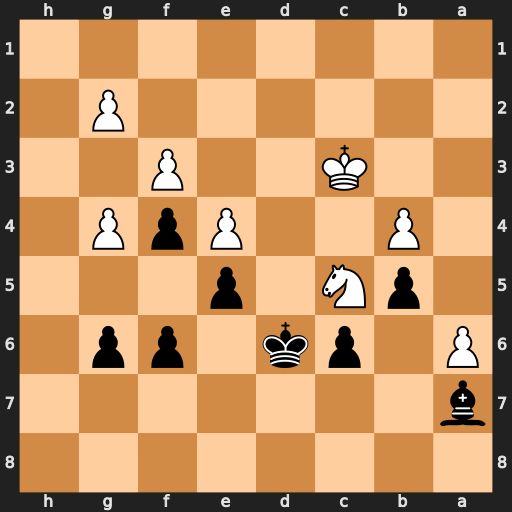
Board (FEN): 8/b7/P1pk1pp1/1pN1p3/1P2PpP1/2K2P2/6P1/8
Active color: b
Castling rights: -
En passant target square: -
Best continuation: Bxc5 bxc5+ Kc7